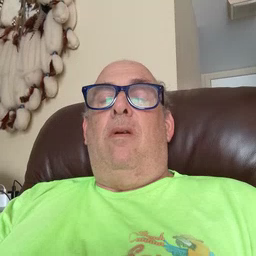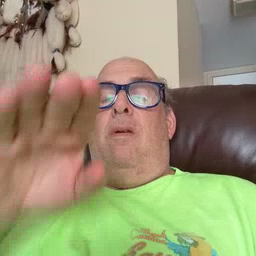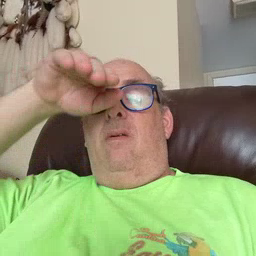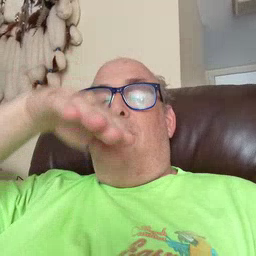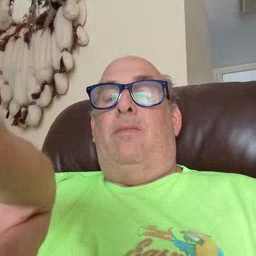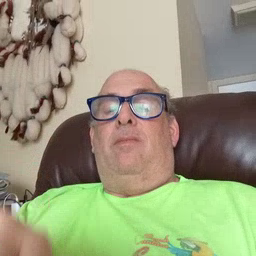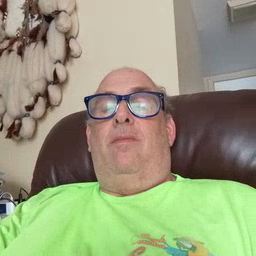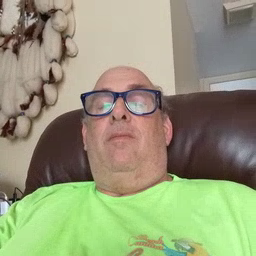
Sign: elephant